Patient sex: M
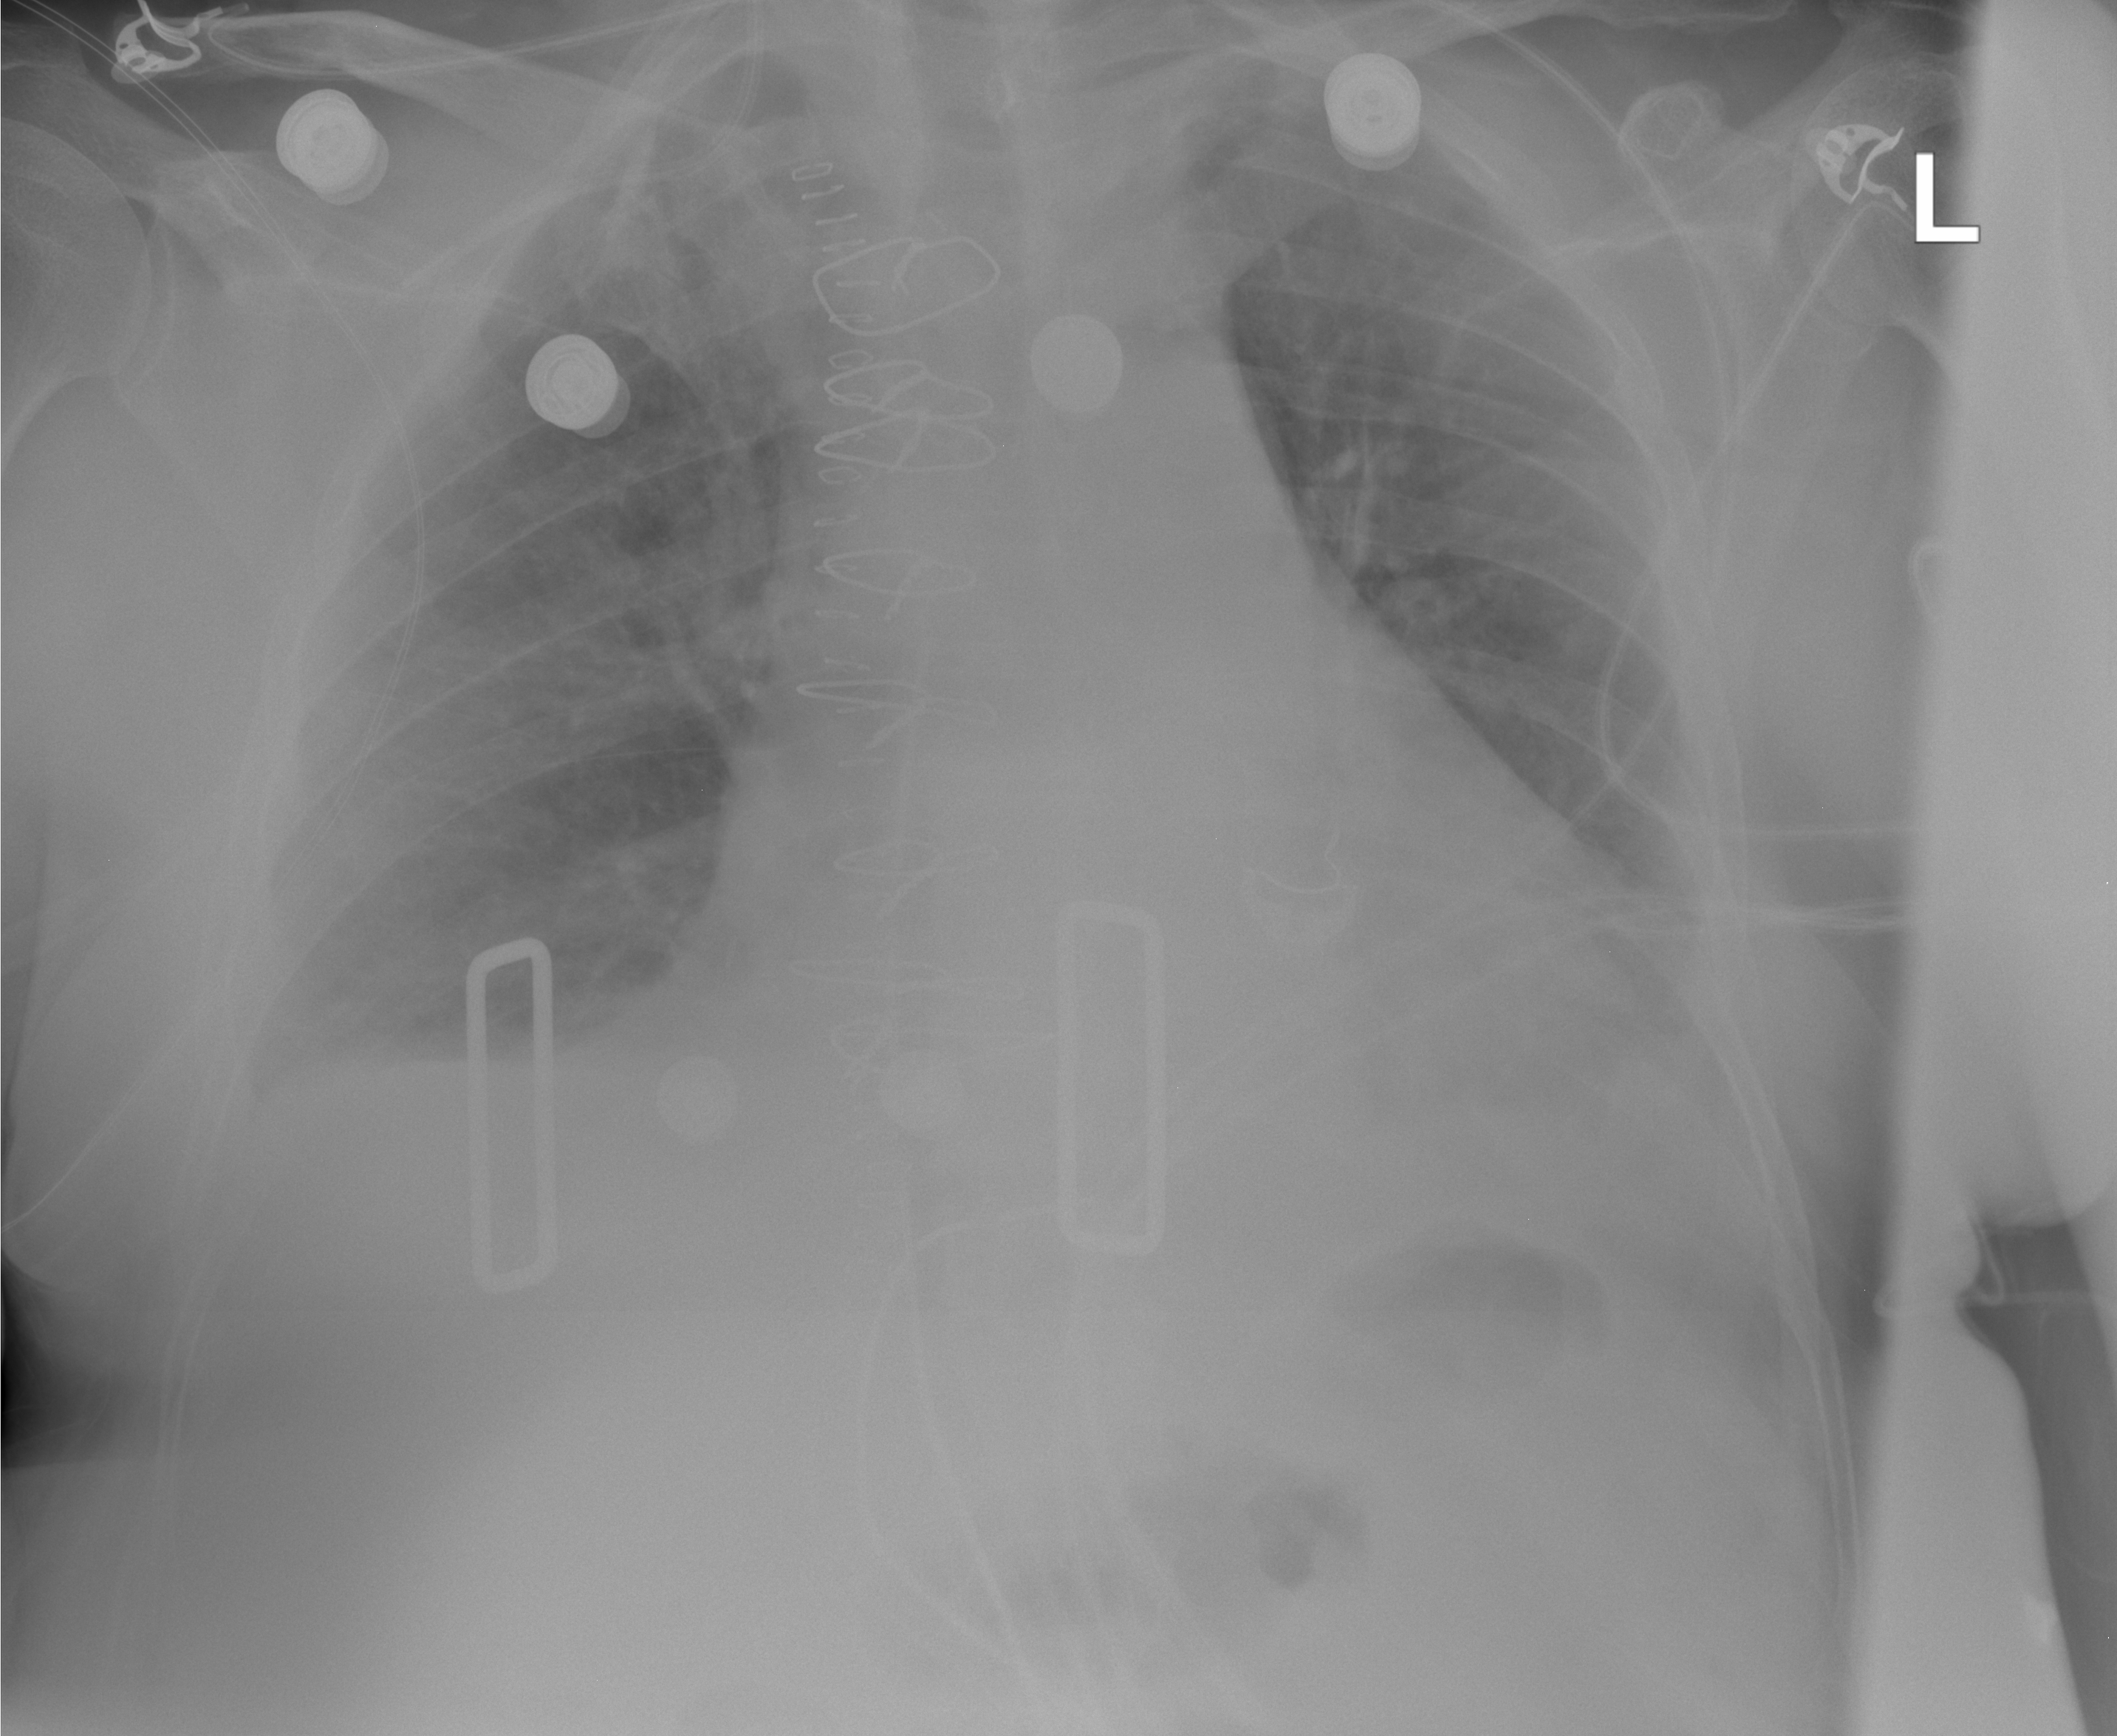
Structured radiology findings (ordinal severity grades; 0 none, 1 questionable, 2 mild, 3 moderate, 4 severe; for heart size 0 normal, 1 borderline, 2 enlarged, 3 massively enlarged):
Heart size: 2
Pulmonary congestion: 2
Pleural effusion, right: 0
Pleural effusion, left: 2
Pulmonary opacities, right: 0
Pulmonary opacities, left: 0
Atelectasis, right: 2
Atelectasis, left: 2